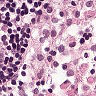
Metastatic tissue present: no